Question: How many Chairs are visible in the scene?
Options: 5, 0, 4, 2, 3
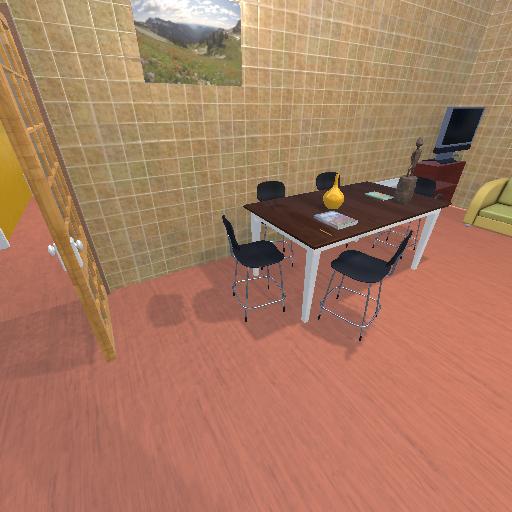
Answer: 5